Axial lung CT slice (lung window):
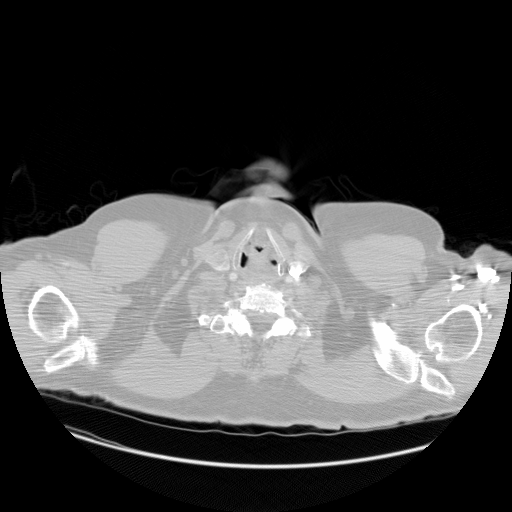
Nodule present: no